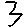
Label: zigzag